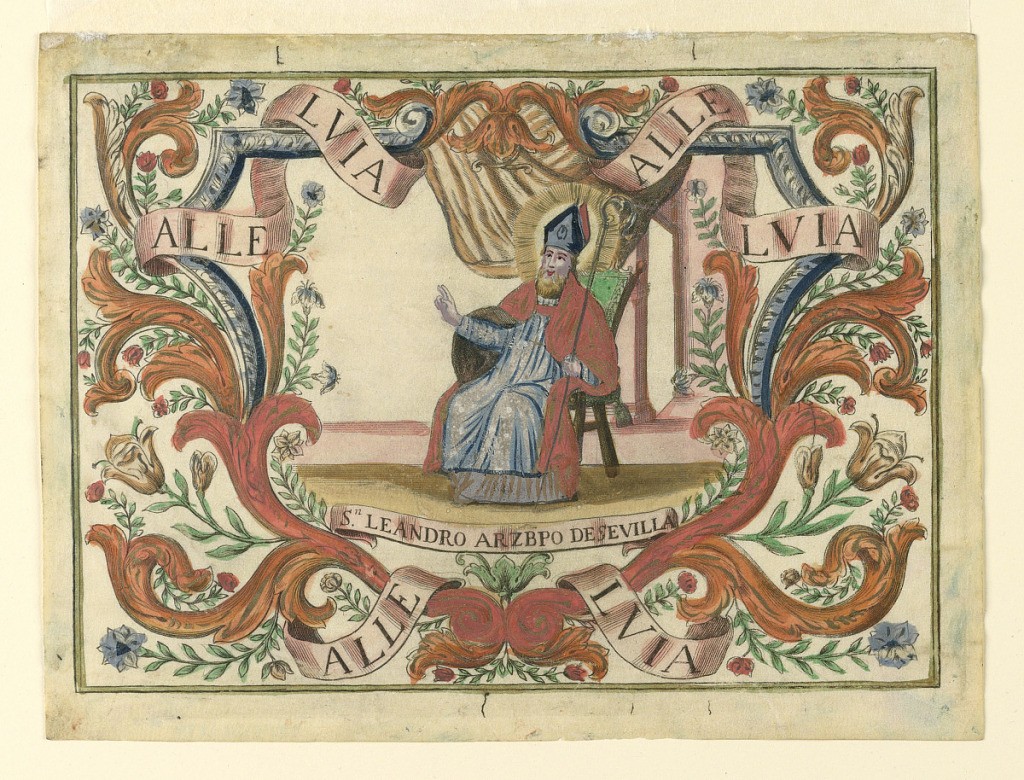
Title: Devotional picure of St. Leander, Archbishop of Seville
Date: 1750–1770
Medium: Engraving and brush and watercolor on vellum
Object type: Print
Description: Within framing lines and a floral cartouche is the figure of the bishop, shown seated, in act of blessing. Descriptive ribbon reads: "Sn Leandro Arzbpo de Sevilla," and the ribbon meandering through cartouche reads: "Alle Lvia" three times.